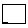
Label: square